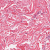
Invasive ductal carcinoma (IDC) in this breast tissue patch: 0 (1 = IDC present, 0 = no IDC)